Field crop: tomato
Growth stage: 1
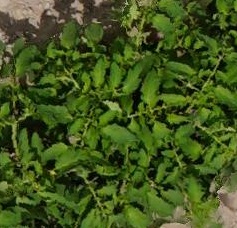
Species: tomato